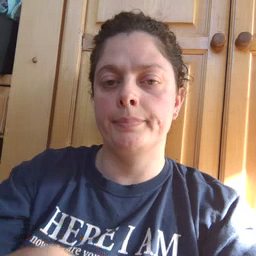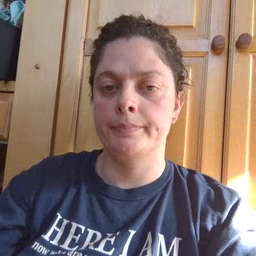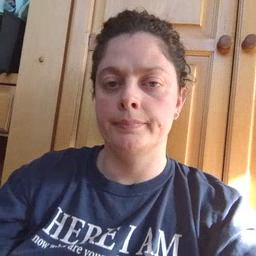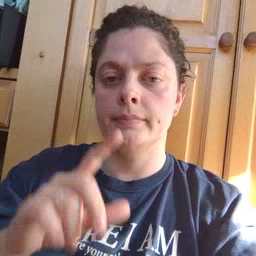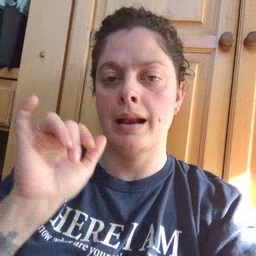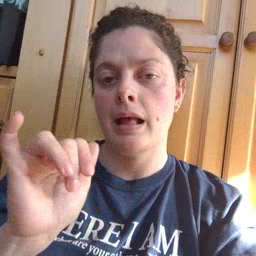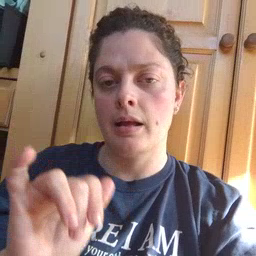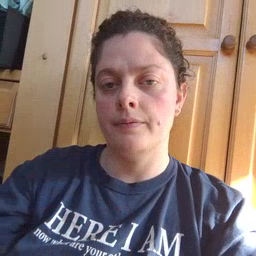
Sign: like